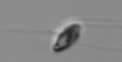
Label: flagellate